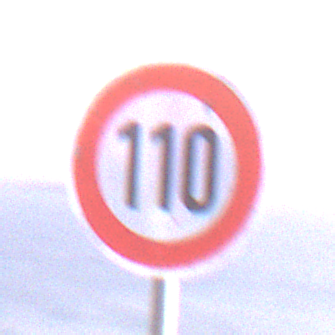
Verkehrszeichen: Geschwindigkeit110
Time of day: Dawn
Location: Outdoor (RoadRail)
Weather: Clear
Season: NotSpecified
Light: Natural